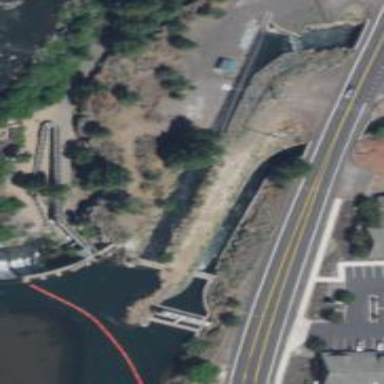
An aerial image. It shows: Culvert tunnel under canal.